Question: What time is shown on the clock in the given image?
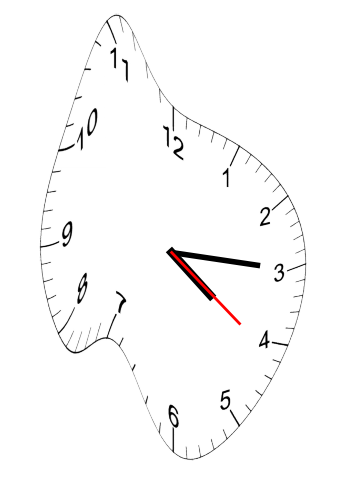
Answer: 04:15:21